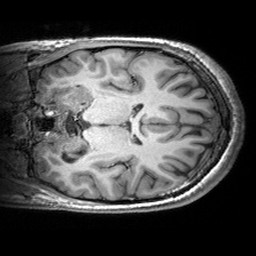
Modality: T1w
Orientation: coronal
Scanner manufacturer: siemens
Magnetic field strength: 3 T
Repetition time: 2.53 s
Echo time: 0.00299 s